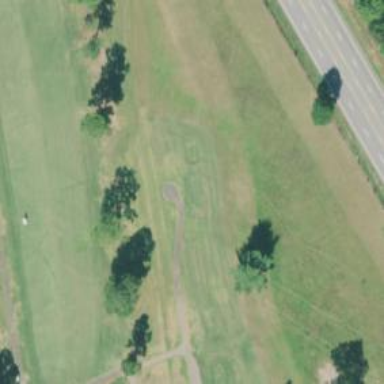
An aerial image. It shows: Path for both roads and golfers.